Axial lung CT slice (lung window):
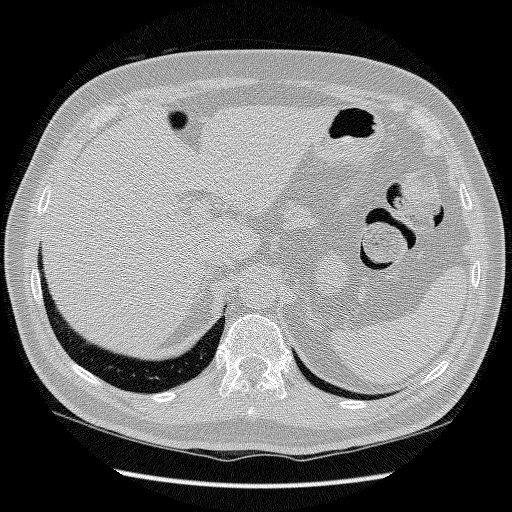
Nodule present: no